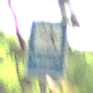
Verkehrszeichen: Verkehrshelfer
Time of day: MorningAfternoon
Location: Outdoor (RoadRail)
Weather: Clear
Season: NotSpecified
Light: Natural